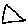
Label: triangle